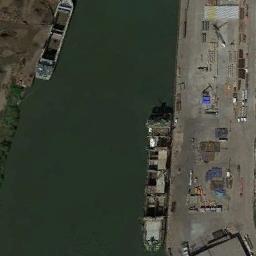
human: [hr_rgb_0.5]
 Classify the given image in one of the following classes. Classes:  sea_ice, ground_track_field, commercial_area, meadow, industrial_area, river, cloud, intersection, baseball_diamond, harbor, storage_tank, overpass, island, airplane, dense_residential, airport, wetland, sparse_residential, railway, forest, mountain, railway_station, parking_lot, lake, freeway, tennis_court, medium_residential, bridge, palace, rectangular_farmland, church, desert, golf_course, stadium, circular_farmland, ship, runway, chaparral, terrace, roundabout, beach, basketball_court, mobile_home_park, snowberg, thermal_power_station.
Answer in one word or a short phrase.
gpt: ship